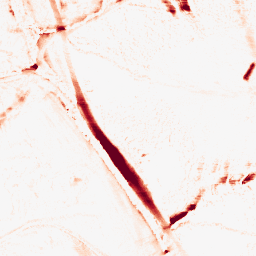
Category: morphological
Decomposition family: morphological_ellipse
Decomposition parameters: operation: opening
width: 10
height: 20
Upsampling method: lanczos
Upsampling parameters: scale: 2
Upsampling scale: 2